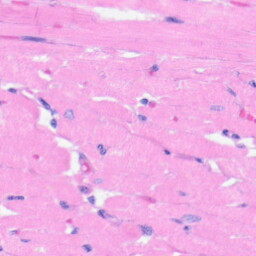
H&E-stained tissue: Heart